Question:
'''
<nav class="navbar navbar-default" role="navigation">
<div class="container-fluid">
<!-- Brand and toggle get grouped for better mobile display -->
<div class="navbar-header">
<button type="button" class="navbar-toggle" data-toggle="collapse" data-target="#bs-example-navbar-collapse-1">
<span class="sr-only">Toggle navigation</span>
<span class="icon-bar"></span>
<span class="icon-bar"></span>
<span class="icon-bar"></span>
</button>
<a class="navbar-brand" href="#">Brand</a>
</div>
<!-- Collect the nav links, forms, and other content for toggling -->
<div class="collapse navbar-collapse" id="bs-example-navbar-collapse-1">
<ul class="nav navbar-nav">
<li class="active"><a href="#">Link</a></li>
<li><a href="#">Link</a></li>
<li class="dropdown">
<a href="#" class="dropdown-toggle" data-toggle="dropdown">Dropdown <span class="caret"></span></a>
<ul class="dropdown-menu" role="menu">
<li><a href="#">Action</a></li>
<li><a href="#">Another action</a></li>
<li><a href="#">Something else here</a></li>
<li class="divider"></li>
<li><a href="#">Separated link</a></li>
<li class="divider"></li>
<li><a href="#">One more separated link</a></li>
</ul>
</li>
</ul>
<form class="navbar-form navbar-left" role="search">
<div class="form-group">
<input type="text" class="form-control" placeholder="Search">
</div>
<button type="submit" class="btn btn-default">Submit</button>
</form>
<ul class="nav navbar-nav navbar-right">
<li><a href="#">Link</a></li>
<li class="dropdown">
<a href="#" class="dropdown-toggle" data-toggle="dropdown">Dropdown <span class="caret"></span></a>
<ul class="dropdown-menu" role="menu">
<li><a href="#">Action</a></li>
<li><a href="#">Another action</a></li>
<li><a href="#">Something else here</a></li>
<li class="divider"></li>
<li><a href="#">Separated link</a></li>
</ul>
</li>
</ul>
</div>
</div>
</nav>
<div class="below-nav" style="background-color:red;">
</div>
'''
When default navbar width is grown from default size it overlaps div below it so how do we prevent this and let div appear below without being overlapped???I don't want the div to be of fixed width.
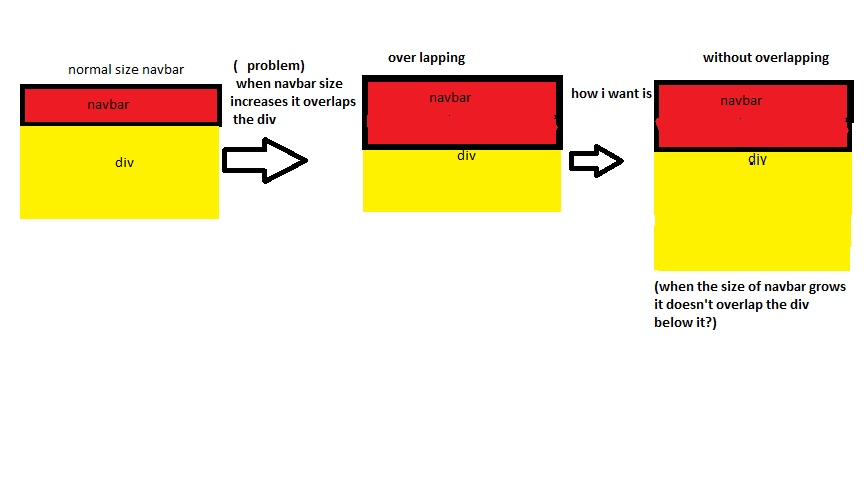
Answer: This question is answered in <URL>
It's about when to collapse and adjusting the padding-top for the body element.